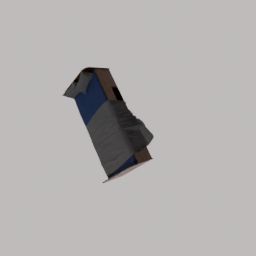
Label: furniture